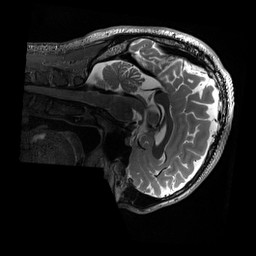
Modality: T2w
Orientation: sagittal
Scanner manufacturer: siemens
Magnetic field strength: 3 T
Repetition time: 3.2 s
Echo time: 0.564 s